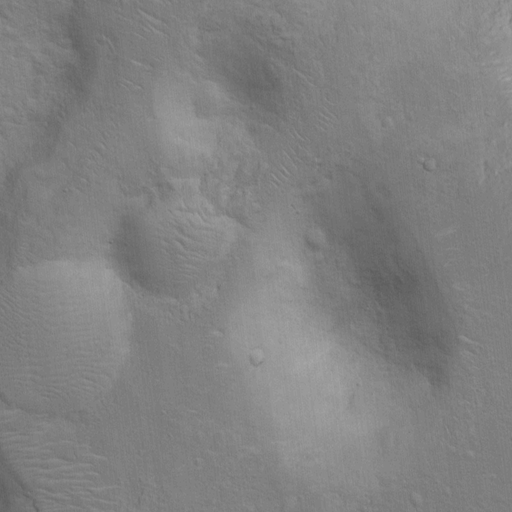
Objects detected: cone, cone, cone, cone